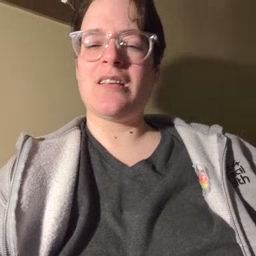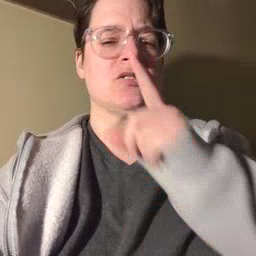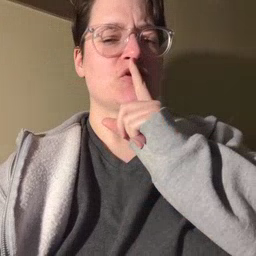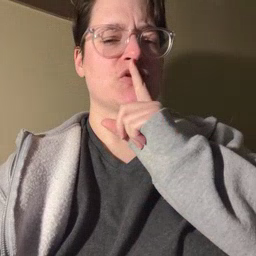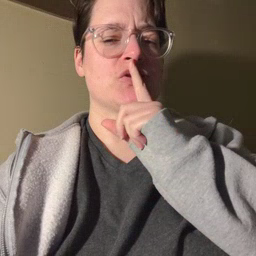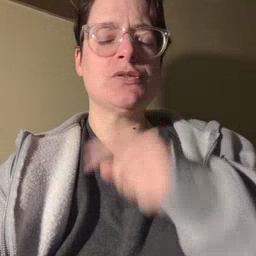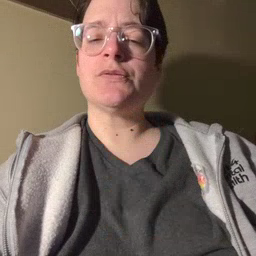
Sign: shhh